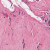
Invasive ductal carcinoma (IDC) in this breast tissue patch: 0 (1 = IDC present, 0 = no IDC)